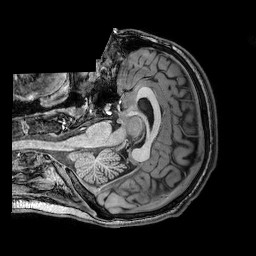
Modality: T1w
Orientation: axial
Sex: male
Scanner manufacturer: philips
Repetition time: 0.008259 s
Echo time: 0.00379 s